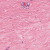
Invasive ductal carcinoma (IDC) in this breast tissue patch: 0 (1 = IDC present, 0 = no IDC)